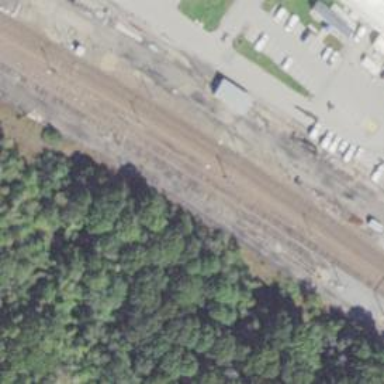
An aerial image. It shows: Railway track with contact line for electrification.